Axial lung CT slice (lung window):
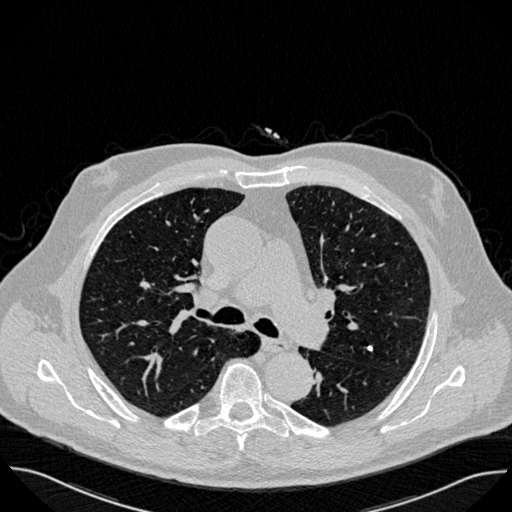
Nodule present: no